Interaction volume radius: 5 \u00c5
Interaction volume height: 35 \u00c5
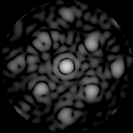
Disorder parameter: 0.3412